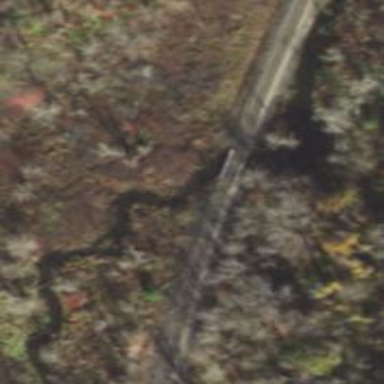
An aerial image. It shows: Railway bridge.